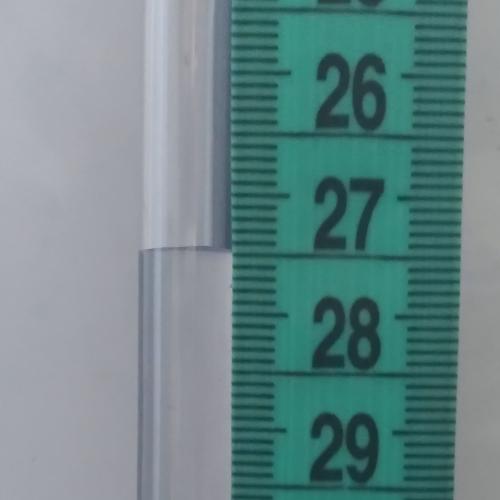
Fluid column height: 27.5 cm